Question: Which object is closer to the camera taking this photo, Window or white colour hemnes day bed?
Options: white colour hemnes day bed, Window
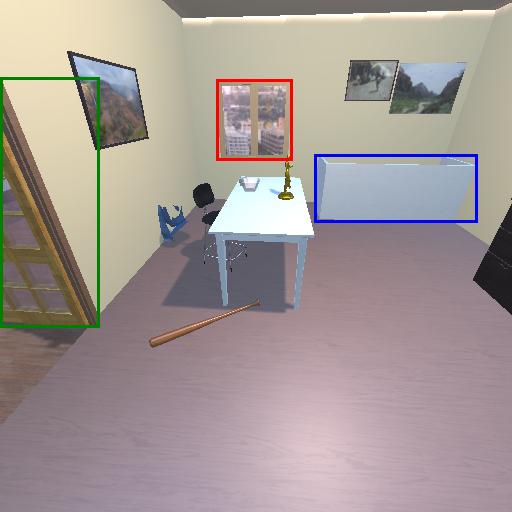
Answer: white colour hemnes day bed